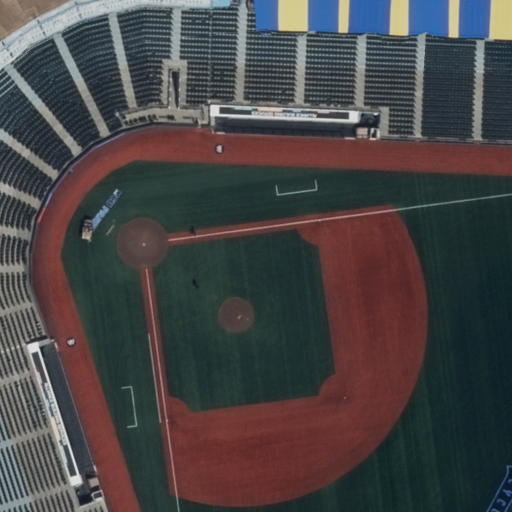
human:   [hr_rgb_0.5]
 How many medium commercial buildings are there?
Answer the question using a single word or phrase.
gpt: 0

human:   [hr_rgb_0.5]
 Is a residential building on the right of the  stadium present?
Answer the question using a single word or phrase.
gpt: no

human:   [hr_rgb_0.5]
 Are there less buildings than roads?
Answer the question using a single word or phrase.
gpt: no

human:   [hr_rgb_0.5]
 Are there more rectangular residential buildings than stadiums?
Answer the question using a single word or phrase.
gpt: no

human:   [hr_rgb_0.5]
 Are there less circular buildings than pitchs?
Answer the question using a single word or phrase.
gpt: yes

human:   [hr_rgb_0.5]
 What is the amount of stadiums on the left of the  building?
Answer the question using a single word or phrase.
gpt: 0

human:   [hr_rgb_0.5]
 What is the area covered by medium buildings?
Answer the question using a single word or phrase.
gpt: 412m2

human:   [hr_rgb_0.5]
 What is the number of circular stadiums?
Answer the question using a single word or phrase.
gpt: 0

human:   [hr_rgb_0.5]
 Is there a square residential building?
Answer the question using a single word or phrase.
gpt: no

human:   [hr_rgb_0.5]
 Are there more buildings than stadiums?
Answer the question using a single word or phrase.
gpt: no

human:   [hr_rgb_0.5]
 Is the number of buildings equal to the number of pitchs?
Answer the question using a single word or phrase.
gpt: yes

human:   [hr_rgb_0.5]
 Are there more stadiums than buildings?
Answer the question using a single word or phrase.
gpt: no

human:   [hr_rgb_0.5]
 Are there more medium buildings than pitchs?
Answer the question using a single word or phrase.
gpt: no

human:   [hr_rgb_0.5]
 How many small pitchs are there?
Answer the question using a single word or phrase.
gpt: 0

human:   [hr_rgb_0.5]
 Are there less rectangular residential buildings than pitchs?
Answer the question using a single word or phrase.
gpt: no

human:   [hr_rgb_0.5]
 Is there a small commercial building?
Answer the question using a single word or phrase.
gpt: no

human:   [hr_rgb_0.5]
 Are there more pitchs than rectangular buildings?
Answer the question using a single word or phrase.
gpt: no

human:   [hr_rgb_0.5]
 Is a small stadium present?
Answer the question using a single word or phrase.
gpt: no

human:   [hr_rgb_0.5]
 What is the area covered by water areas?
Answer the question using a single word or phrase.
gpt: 0m2

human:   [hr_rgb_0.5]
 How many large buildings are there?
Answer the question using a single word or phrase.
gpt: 0

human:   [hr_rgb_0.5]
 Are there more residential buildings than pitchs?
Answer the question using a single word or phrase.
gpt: no

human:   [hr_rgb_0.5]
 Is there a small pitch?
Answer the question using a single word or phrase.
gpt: no

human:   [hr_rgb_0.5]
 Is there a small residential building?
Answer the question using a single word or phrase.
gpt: no

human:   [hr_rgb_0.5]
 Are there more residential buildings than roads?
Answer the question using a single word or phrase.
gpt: yes

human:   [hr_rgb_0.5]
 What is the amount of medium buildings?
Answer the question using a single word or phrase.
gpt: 1

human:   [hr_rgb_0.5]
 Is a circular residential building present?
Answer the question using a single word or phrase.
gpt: no

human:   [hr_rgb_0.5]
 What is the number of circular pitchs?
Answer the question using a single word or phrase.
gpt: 0

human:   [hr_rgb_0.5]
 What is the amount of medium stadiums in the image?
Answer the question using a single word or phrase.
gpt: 1

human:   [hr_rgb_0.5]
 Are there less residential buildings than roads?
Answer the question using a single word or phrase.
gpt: no

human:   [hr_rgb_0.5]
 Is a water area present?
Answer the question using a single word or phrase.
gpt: no

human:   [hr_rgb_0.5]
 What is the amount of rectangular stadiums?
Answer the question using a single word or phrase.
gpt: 1

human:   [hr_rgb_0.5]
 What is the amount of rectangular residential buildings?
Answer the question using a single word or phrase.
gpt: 1

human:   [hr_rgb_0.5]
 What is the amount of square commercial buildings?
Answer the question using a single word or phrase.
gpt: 0

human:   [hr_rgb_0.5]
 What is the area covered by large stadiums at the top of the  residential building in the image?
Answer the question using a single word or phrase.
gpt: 0m2

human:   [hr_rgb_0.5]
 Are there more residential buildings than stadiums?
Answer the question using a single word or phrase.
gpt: no

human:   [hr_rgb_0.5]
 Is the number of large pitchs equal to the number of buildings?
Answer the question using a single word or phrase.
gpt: yes